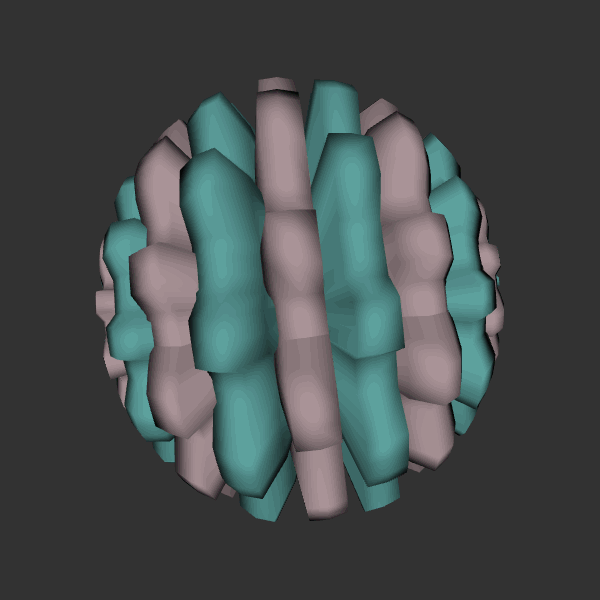
Background: dark